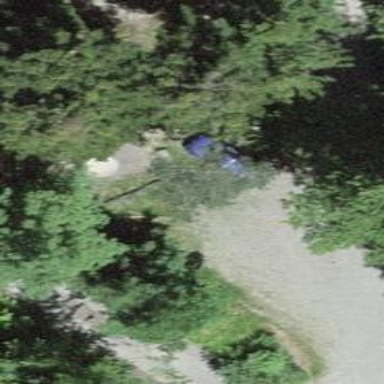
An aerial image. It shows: Picnic site for tourists.